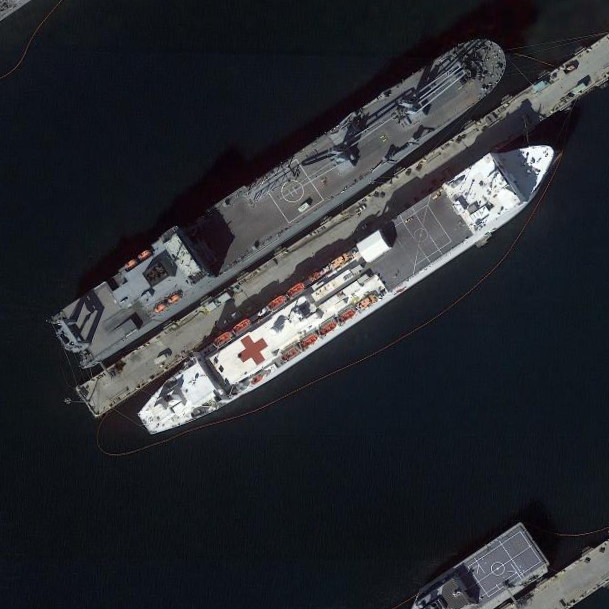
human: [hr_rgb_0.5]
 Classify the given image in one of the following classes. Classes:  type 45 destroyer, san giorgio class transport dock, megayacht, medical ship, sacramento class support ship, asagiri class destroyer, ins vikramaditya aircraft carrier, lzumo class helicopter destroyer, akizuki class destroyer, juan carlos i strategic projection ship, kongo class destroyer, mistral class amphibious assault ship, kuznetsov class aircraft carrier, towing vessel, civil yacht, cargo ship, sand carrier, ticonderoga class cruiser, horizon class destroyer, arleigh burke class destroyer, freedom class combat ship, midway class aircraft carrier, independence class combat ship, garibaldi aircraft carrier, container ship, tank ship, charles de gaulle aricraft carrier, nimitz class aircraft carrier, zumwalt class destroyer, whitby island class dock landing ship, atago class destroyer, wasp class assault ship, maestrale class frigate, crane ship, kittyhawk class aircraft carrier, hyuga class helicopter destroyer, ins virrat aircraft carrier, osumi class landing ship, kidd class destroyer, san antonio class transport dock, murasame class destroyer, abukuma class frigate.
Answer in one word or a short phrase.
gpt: Medical ship